Question: I want to create a layout with independents block on the top, Here is how i got it so far, i can't get rid of the margins and center the blocks

I can't figure out how to get the 4 blocks to arrange like that, i could make a single image out of the 4 blocks but i want to animate each one separately (intro animations).
Any ideas?
This is my LoginLayout.xml
'''
<?xml version="1.0" encoding="utf-8"?>
<RelativeLayout xmlns:android="http://schemas.android.com/apk/res/android"
xmlns:tools="http://schemas.android.com/tools"
android:layout_width="match_parent"
android:layout_height="match_parent"
android:background="@drawable/bg_login"
android:paddingBottom="15dp"
android:paddingLeft="15dp"
android:paddingRight="15dp"
android:paddingTop="15dp"
tools:context=".MainActivity" >
<TableLayout
android:layout_width="250dip"
android:layout_height="wrap_content"
android:layout_gravity="center"
android:orientation="vertical" >
<TableRow
android:layout_width="match_parent"
android:layout_height="wrap_content"
android:orientation="vertical"
android:weightSum="3" >
<!-- Column 1 -->
<TextView
android:layout_width="fill_parent"
android:layout_height="0dip"
android:layout_weight="1" />
<!-- Column 2 -->
<ImageView
android:id="@+id/icon_sound"
android:layout_width="fill_parent"
android:layout_height="wrap_content"
android:layout_weight="1"
android:src="@drawable/icon_sound" />
<!-- Column 3 -->
<ImageView
android:id="@+id/icon_video"
android:layout_width="fill_parent"
android:layout_height="wrap_content"
android:layout_weight="1"
android:src="@drawable/icon_video" />
</TableRow>
<TableRow
android:layout_width="match_parent"
android:layout_height="wrap_content"
android:orientation="vertical"
android:weightSum="3" >
<!-- Column 1 -->
<ImageView
android:id="@+id/icon_sound"
android:layout_width="fill_parent"
android:layout_height="wrap_content"
android:layout_weight="1"
android:src="@drawable/icon_photo" />
<!-- Column 2 -->
<ImageView
android:id="@+id/icon_sound"
android:layout_width="fill_parent"
android:layout_height="wrap_content"
android:layout_weight="1"
android:src="@drawable/icon_draw" />
<!-- Column 3 -->
<TextView
android:layout_width="fill_parent"
android:layout_height="0dip"
android:layout_weight="1" />
</TableRow>
</TableLayout>
<LinearLayout
android:layout_width="match_parent"
android:layout_height="wrap_content"
android:layout_alignParentBottom="true"
android:orientation="vertical"
android:padding="10dp" >
<ImageView
android:id="@+id/logo_selfierush"
android:layout_width="match_parent"
android:layout_height="wrap_content"
android:paddingBottom="25dp"
android:src="@drawable/logo" />
<TextView
android:id="@+id/textView1"
android:layout_width="match_parent"
android:layout_height="wrap_content"
android:gravity="center"
android:paddingBottom="15dp"
android:text="Connect to get started"
android:textColor="#24b762" />
<Button
android:id="@+id/btnEmail"
style="@style/DefaultButtonText"
android:layout_width="match_parent"
android:layout_height="wrap_content"
android:layout_margin="4dp"
android:background="@drawable/button_default_bg"
android:padding="10dp"
android:text="Connect with email" />
<Button
android:id="@+id/btnFb"
style="@style/ButtonText"
android:layout_width="match_parent"
android:layout_height="wrap_content"
android:layout_margin="4dp"
android:background="@drawable/layers_fb_button_bg"
android:paddingBottom="10dp"
android:paddingLeft="30dp"
android:paddingRight="10dp"
android:paddingTop="10dp"
android:text="Connect with Facebook" />
<Button
android:id="@+id/btnGplus"
style="@style/ButtonText"
android:layout_width="match_parent"
android:layout_height="wrap_content"
android:layout_margin="4dp"
android:background="@drawable/layers_gplus_button_bg"
android:paddingBottom="10dp"
android:paddingLeft="30dp"
android:paddingRight="10dp"
android:paddingTop="10dp"
android:text="Connect with Google+" />
<Button
android:id="@+id/btnTwitter"
style="@style/ButtonText"
android:layout_width="match_parent"
android:layout_height="wrap_content"
android:layout_margin="4dp"
android:background="@drawable/layers_twitter_button_bg"
android:paddingBottom="10dp"
android:paddingLeft="30dp"
android:paddingRight="10dp"
android:paddingTop="10dp"
android:text="Connect with Twitter" />
</LinearLayout>
</RelativeLayout>
'''
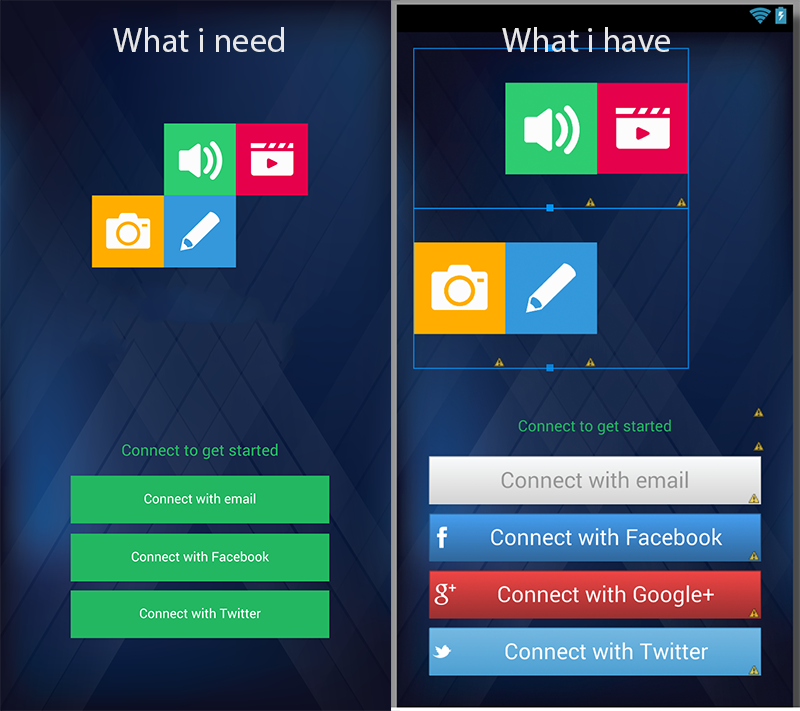
Answer: You can achieve the same shape without the complexity of a TableLayout. Stick to a RelativeLayout and position the views:
'''
<RelativeLayout xmlns:android="http://schemas.android.com/apk/res/android"
xmlns:tools="http://schemas.android.com/tools"
android:layout_width="match_parent"
android:layout_height="match_parent"
android:paddingLeft="@dimen/activity_horizontal_margin"
android:paddingRight="@dimen/activity_horizontal_margin"
android:paddingTop="@dimen/activity_vertical_margin"
android:paddingBottom="@dimen/activity_vertical_margin"
tools:context=".MyActivity">
<View
android:id="@+id/yellow"
android:layout_width="80dp"
android:layout_alignParentBottom="true"
android:layout_height="80dp"
android:background="#fc0" />
<View
android:id="@+id/blue"
android:layout_toEndOf="@id/yellow"
android:layout_alignParentBottom="true"
android:layout_width="80dp"
android:layout_height="80dp"
android:background="#00f" />
<View
android:id="@+id/green"
android:layout_above="@id/blue"
android:layout_toEndOf="@id/yellow"
android:layout_width="80dp"
android:layout_height="80dp"
android:background="#0f0" />
<View
android:id="@+id/red"
android:layout_toEndOf="@id/green"
android:layout_above="@id/blue"
android:layout_width="80dp"
android:layout_height="80dp"
android:background="#f00" />
</RelativeLayout>
'''